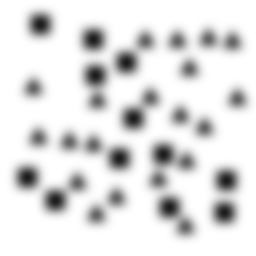
Squares: 12
Triangles: 20
Stars: 0
Total shapes: 32